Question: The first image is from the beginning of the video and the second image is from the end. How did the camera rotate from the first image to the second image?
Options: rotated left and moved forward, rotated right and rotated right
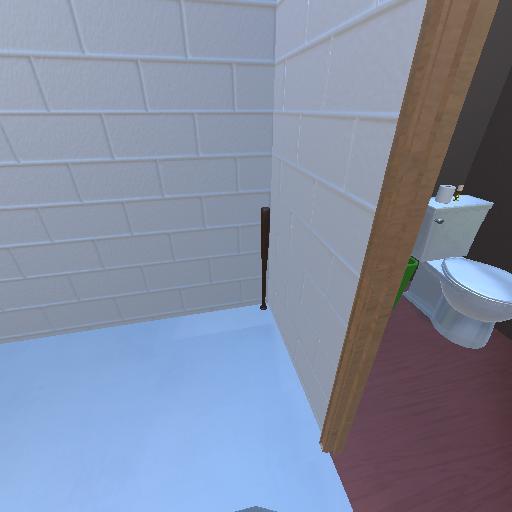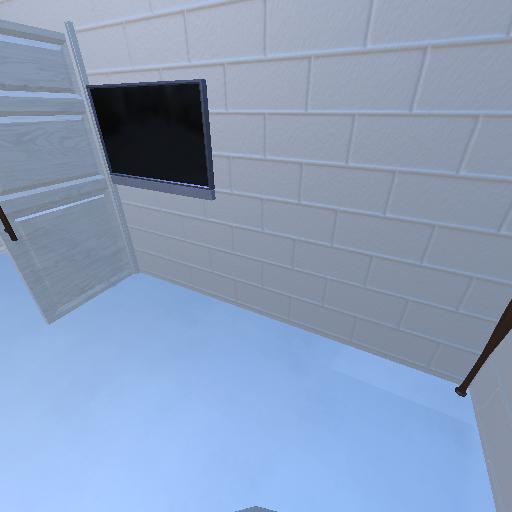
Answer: rotated left and moved forward